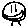
Label: smiley face